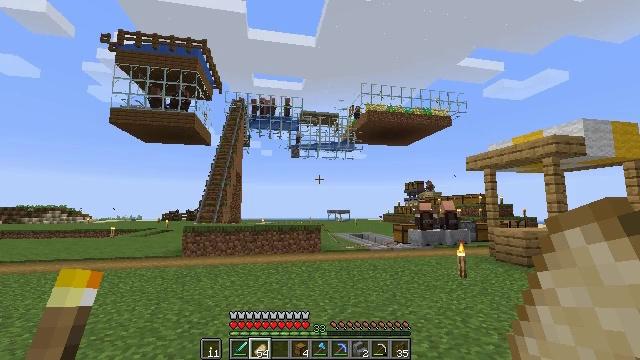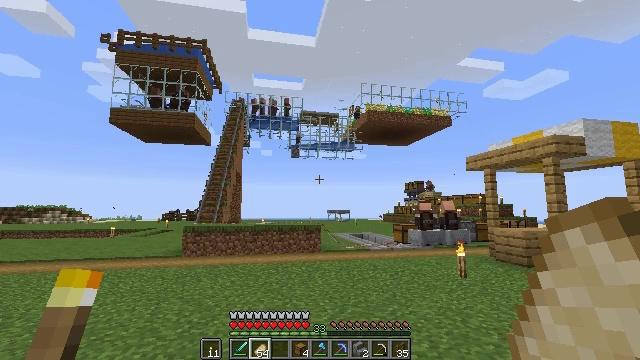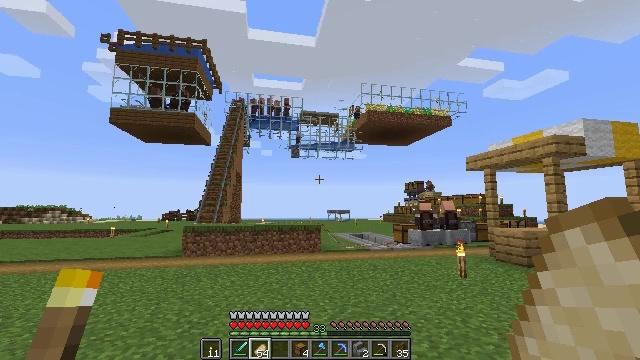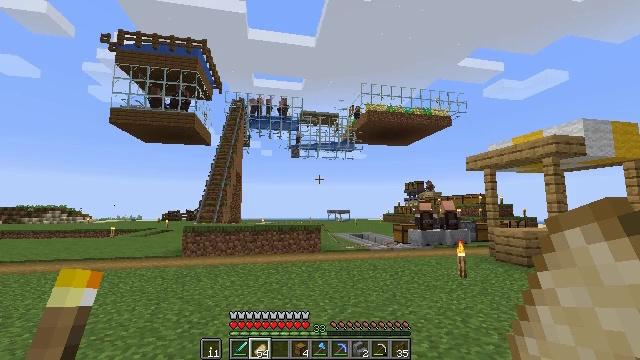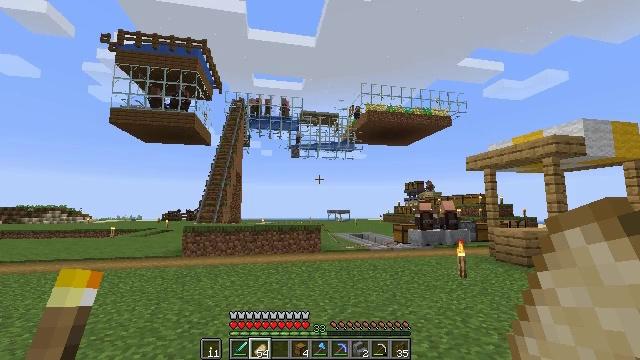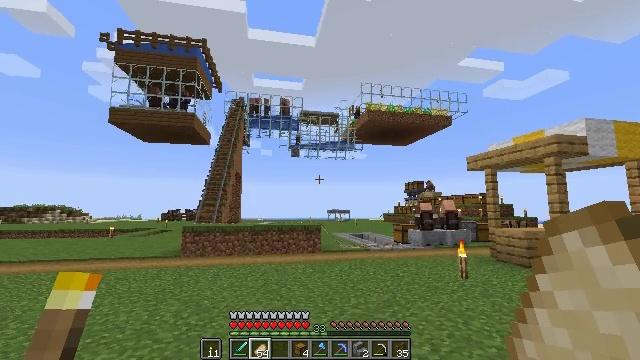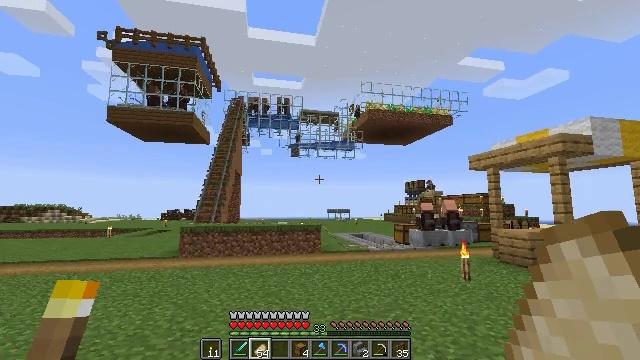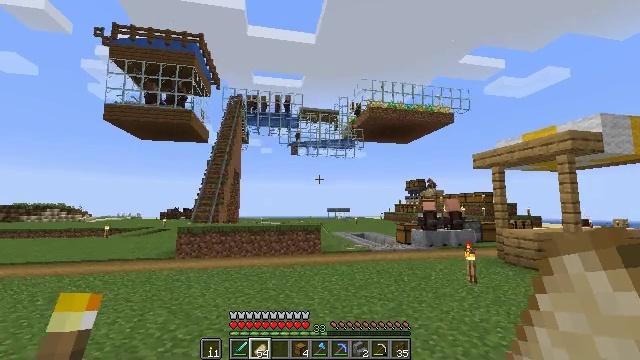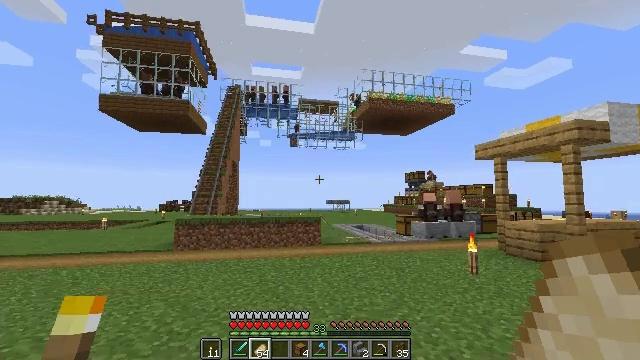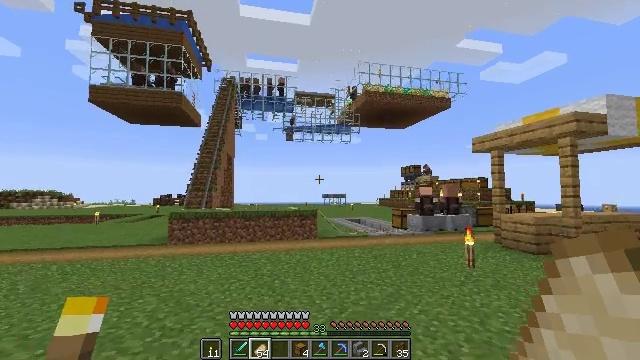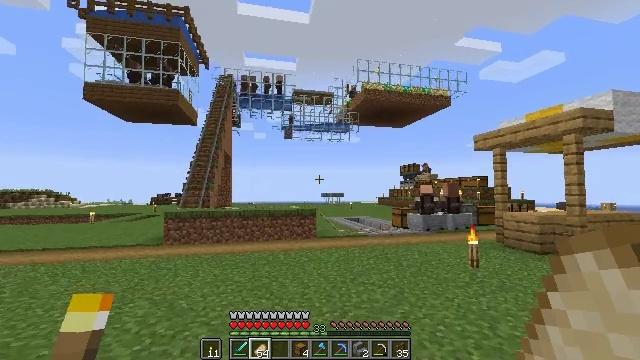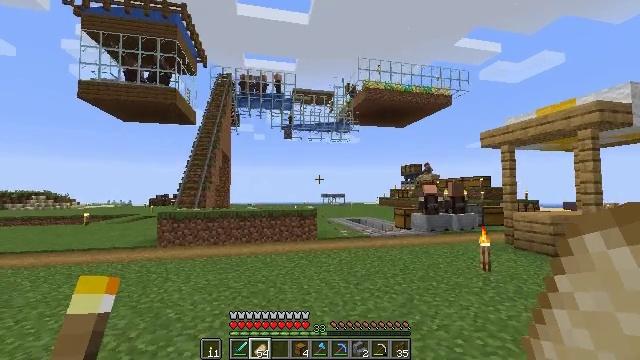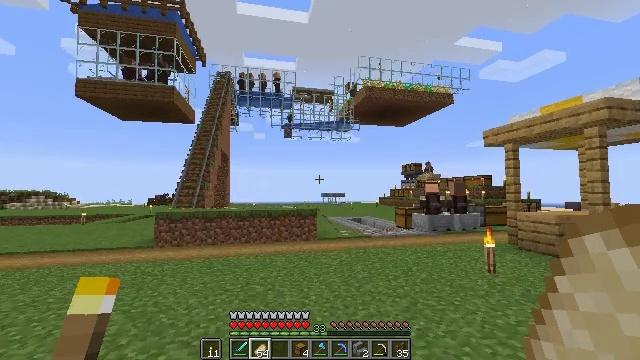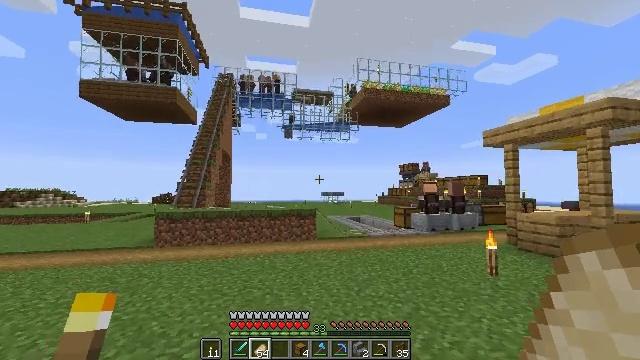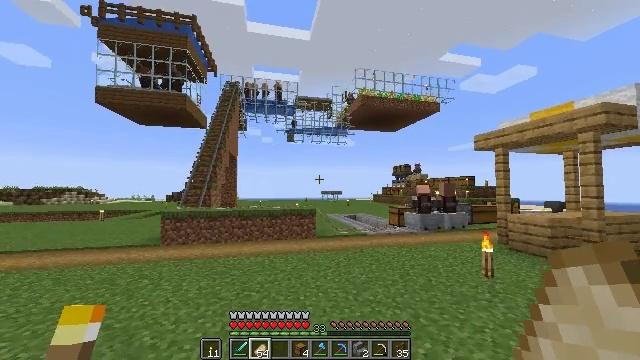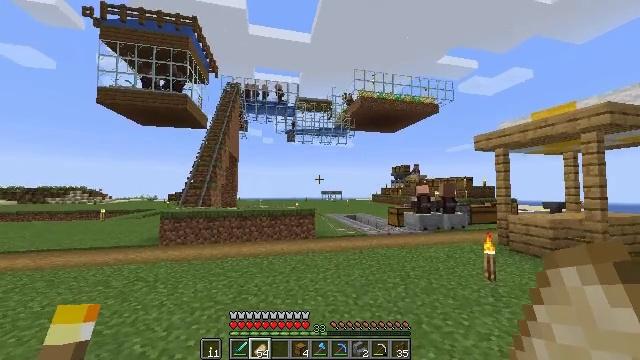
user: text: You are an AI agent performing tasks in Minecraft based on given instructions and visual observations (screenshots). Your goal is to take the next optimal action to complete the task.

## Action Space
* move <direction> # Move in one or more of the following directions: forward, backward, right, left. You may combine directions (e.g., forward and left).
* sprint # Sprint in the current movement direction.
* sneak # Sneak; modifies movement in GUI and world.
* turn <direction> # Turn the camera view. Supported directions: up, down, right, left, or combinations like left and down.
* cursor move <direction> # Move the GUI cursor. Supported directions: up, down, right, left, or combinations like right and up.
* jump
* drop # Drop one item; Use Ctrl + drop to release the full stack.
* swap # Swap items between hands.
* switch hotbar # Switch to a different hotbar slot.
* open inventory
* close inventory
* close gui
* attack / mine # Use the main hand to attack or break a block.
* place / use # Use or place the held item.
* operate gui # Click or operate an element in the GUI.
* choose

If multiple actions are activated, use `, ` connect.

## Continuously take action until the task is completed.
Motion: motion action
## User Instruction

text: Create stone bricks using the crafting interface.
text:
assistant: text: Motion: use / place
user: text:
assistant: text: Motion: use / place
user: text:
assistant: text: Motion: use / place
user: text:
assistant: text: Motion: use / place
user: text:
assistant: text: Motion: move forward, use / place
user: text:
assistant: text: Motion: move forward
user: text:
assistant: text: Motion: move forward
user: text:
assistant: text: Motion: move forward, turn down
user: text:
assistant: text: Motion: move forward, turn down
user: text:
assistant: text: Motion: move forward
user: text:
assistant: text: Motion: move forward
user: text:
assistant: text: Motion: move forward, sprint
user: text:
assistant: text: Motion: move forward, sprint
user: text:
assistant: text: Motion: move forward, sprint
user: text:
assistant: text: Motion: move forward
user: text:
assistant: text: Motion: move forward
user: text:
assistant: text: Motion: move forward, sprint
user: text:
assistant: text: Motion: move forward, sprint
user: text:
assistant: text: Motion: move forward, sprint
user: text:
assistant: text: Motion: move forward
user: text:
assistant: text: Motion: move forward
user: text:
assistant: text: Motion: move forward, sprint
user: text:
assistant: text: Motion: move forward, sprint
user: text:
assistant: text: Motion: move forward, sprint, turn left
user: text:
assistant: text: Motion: move forward, sprint, turn left
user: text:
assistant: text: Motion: move forward, turn left
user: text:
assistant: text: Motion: move forward, sprint
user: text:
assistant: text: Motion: move forward, sprint
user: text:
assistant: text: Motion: move forward, sprint
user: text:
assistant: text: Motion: move forward, sprint